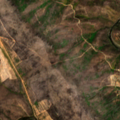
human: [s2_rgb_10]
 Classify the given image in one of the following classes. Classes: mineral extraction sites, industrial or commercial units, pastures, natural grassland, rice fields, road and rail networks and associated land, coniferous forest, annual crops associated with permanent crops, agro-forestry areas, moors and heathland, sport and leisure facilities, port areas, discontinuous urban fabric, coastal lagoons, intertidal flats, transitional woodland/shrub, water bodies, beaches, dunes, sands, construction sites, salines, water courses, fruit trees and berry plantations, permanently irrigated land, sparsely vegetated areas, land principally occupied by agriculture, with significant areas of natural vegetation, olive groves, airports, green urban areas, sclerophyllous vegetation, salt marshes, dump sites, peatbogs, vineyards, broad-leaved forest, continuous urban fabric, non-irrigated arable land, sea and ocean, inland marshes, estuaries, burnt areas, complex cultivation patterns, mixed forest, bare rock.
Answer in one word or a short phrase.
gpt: olive groves, moors and heathland, transitional woodland/shrub